Frequency: 85000
Velocity: 0,2635
Power: 28,5
Pulse duration: 0,0000001
Pass count: 1
Magnification: 10
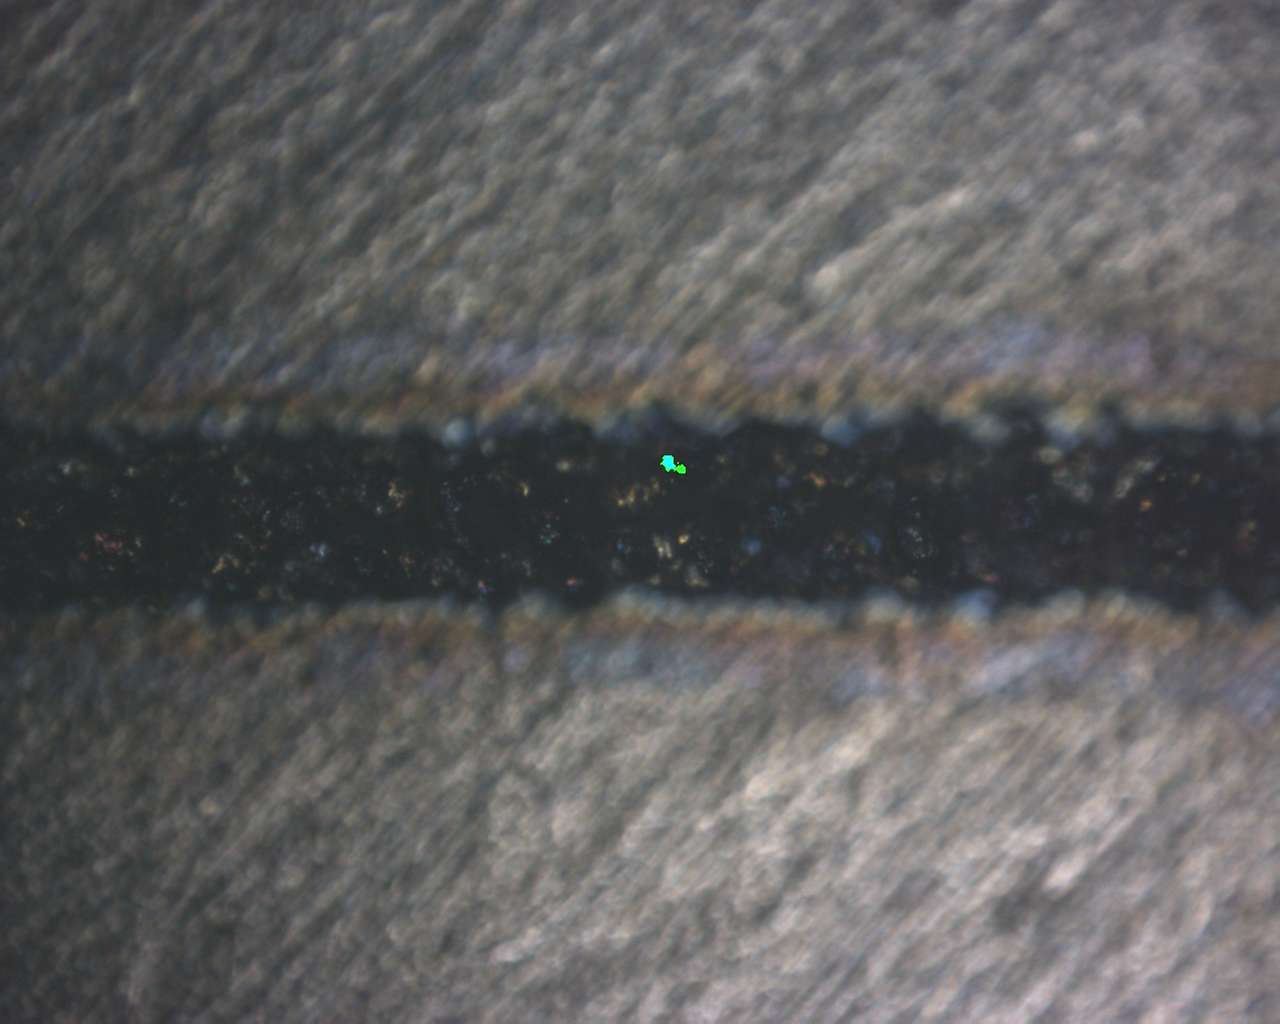
Measured width: 133.738
Other width: 73.049